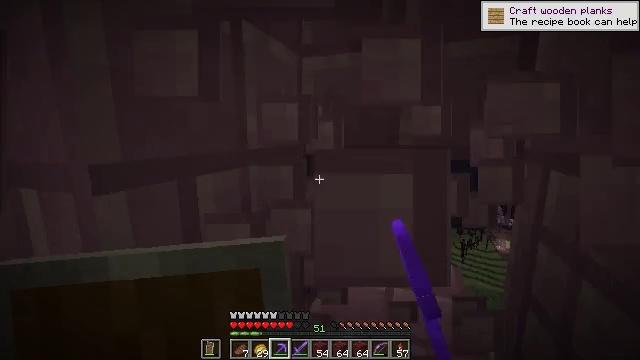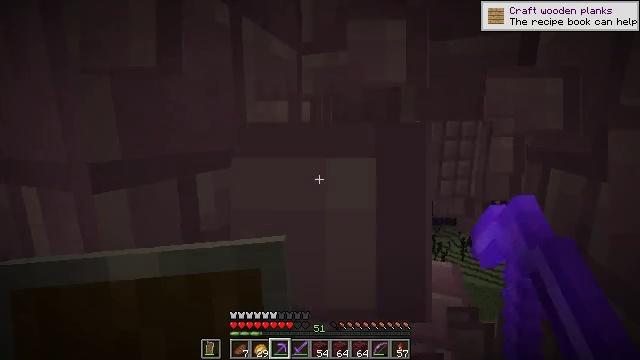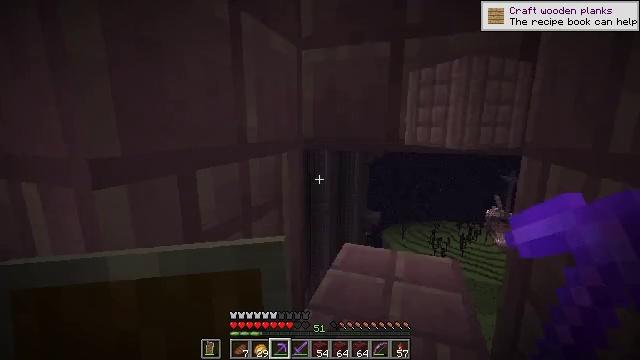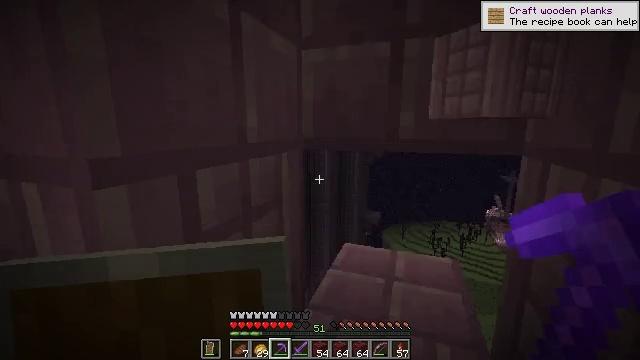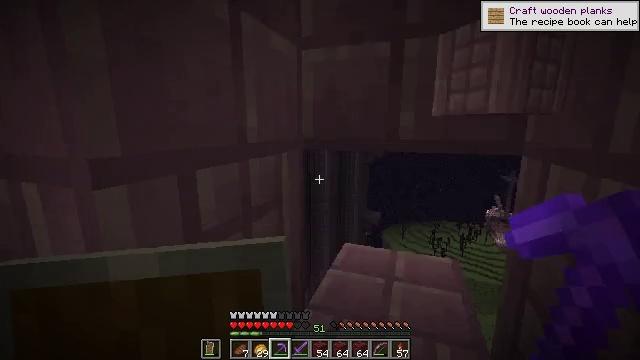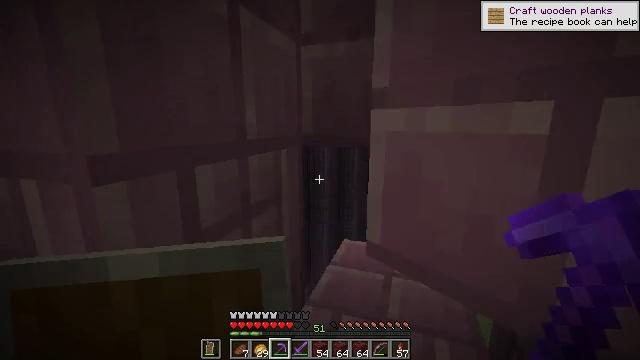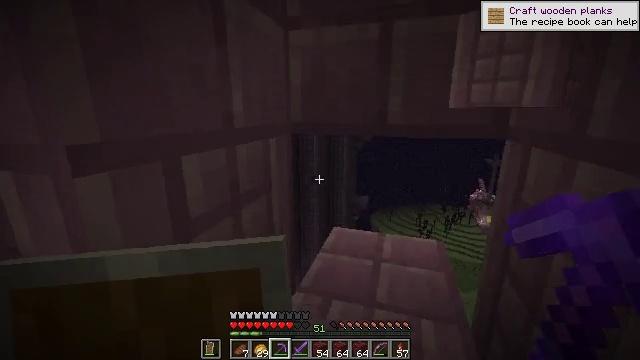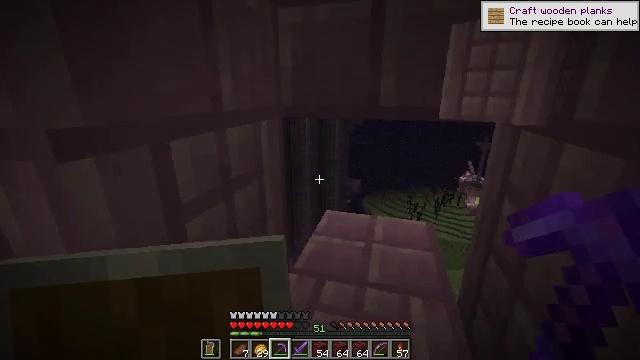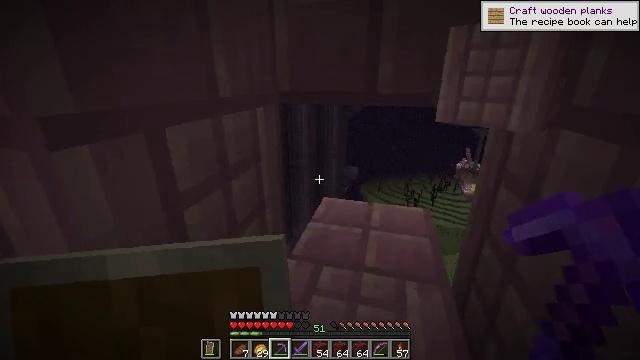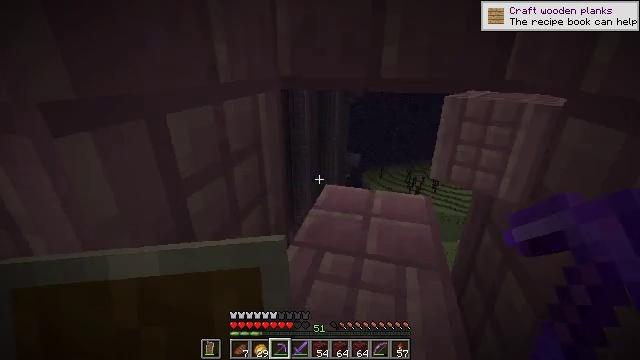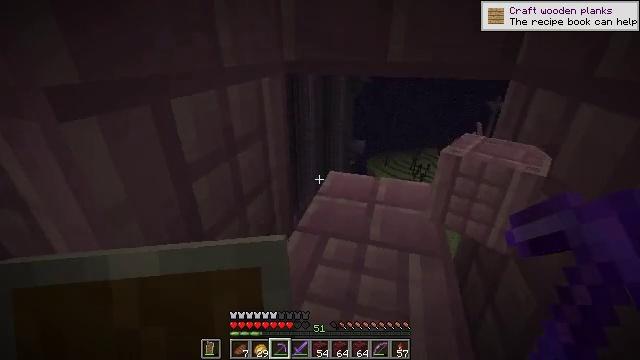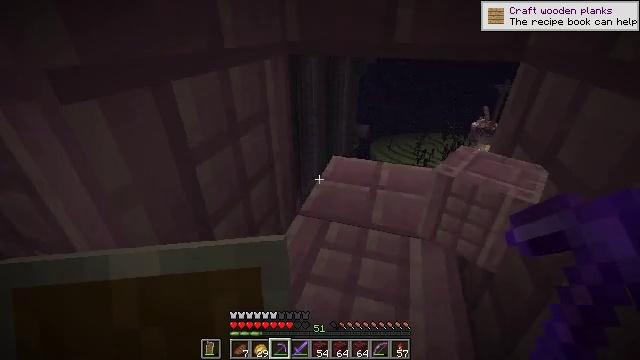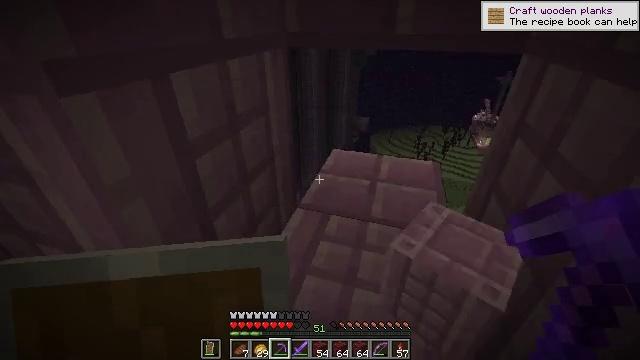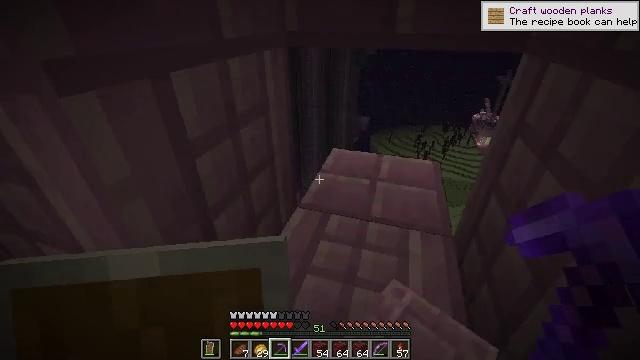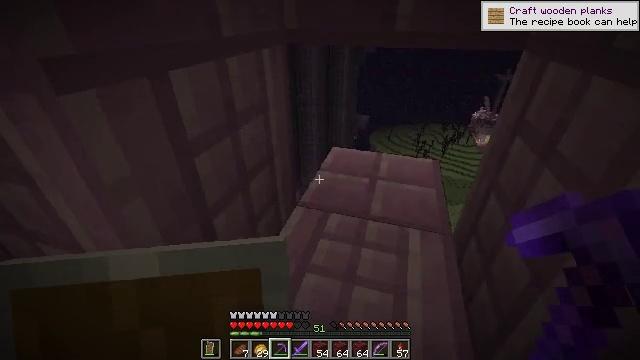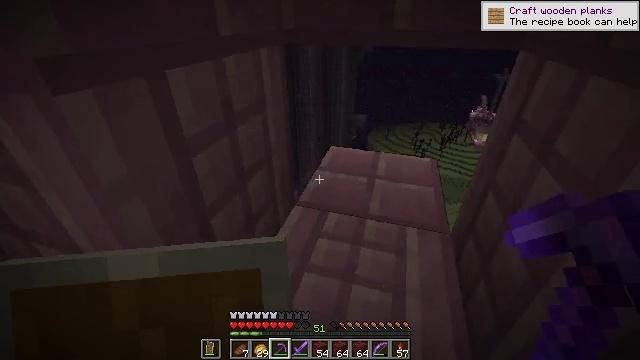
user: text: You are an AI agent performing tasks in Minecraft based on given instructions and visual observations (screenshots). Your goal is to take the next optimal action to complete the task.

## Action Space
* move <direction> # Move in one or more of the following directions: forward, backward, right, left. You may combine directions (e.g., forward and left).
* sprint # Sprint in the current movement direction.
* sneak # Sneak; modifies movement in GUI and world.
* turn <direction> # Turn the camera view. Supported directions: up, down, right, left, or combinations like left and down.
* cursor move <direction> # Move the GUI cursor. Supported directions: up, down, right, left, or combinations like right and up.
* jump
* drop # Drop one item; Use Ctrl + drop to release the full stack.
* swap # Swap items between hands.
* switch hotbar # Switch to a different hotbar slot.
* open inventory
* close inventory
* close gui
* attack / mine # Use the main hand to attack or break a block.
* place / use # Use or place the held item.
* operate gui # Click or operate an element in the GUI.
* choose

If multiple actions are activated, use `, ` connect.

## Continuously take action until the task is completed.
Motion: motion action
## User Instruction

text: Mine the purpur stairs.
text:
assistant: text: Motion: no_op
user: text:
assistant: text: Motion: no_op
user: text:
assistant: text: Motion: no_op
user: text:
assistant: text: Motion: no_op
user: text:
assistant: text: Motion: no_op
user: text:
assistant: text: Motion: turn right and down
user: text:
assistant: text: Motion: turn right and down
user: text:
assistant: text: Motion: turn down
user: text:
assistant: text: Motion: turn down
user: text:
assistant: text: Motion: turn left and down
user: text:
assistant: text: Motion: turn down
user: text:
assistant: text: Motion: turn down
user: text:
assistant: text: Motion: no_op
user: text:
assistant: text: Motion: no_op
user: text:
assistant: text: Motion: no_op
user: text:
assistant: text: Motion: move forward
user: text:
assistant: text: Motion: move forward, turn right and up
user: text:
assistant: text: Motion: move forward, turn right and up
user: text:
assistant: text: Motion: move forward, turn right and up
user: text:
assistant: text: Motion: turn right and up
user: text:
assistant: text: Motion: turn up
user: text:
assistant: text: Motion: turn up
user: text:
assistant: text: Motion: turn up
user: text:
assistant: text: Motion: attack / mine
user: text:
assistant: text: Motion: attack / mine
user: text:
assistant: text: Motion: attack / mine
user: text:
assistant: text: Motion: attack / mine
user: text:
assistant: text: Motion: attack / mine
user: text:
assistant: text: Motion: attack / mine
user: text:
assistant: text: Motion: attack / mine